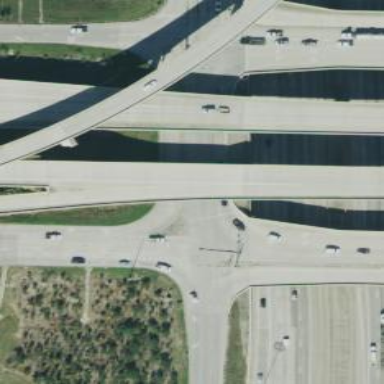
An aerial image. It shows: Motorway bridge.